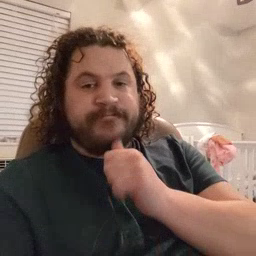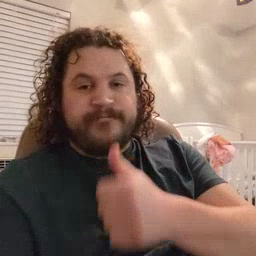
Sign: not